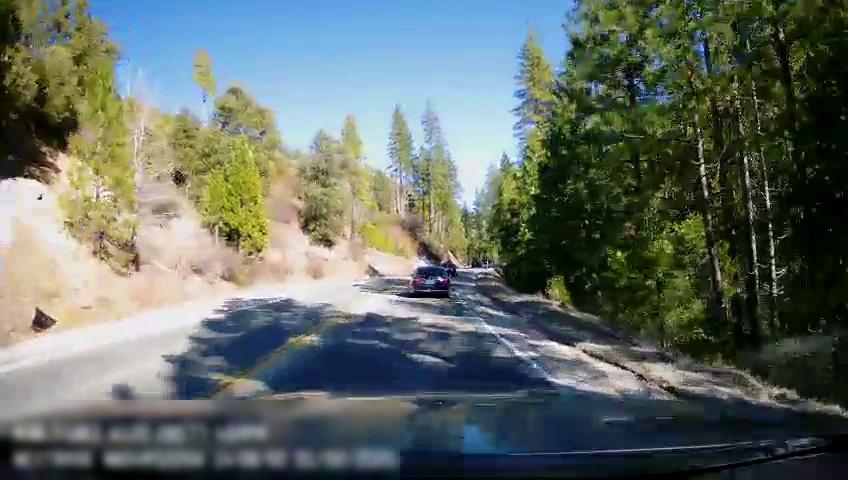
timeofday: Day
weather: Sunny
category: Drivable Space
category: Vehicles | Car
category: Vehicles | Car
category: Lanes | Opposite Lane
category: Lanes | Current Lane